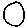
Label: circle